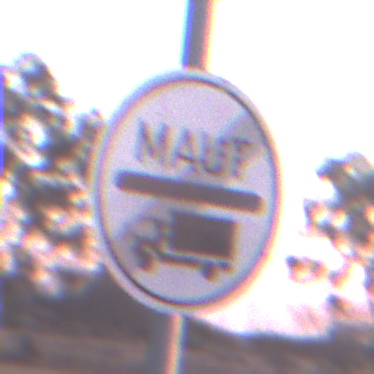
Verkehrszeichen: EndeMautpflicht
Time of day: SunriseSunset
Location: Outdoor (Nature)
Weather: Clear
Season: NotSpecified
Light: Natural